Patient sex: F
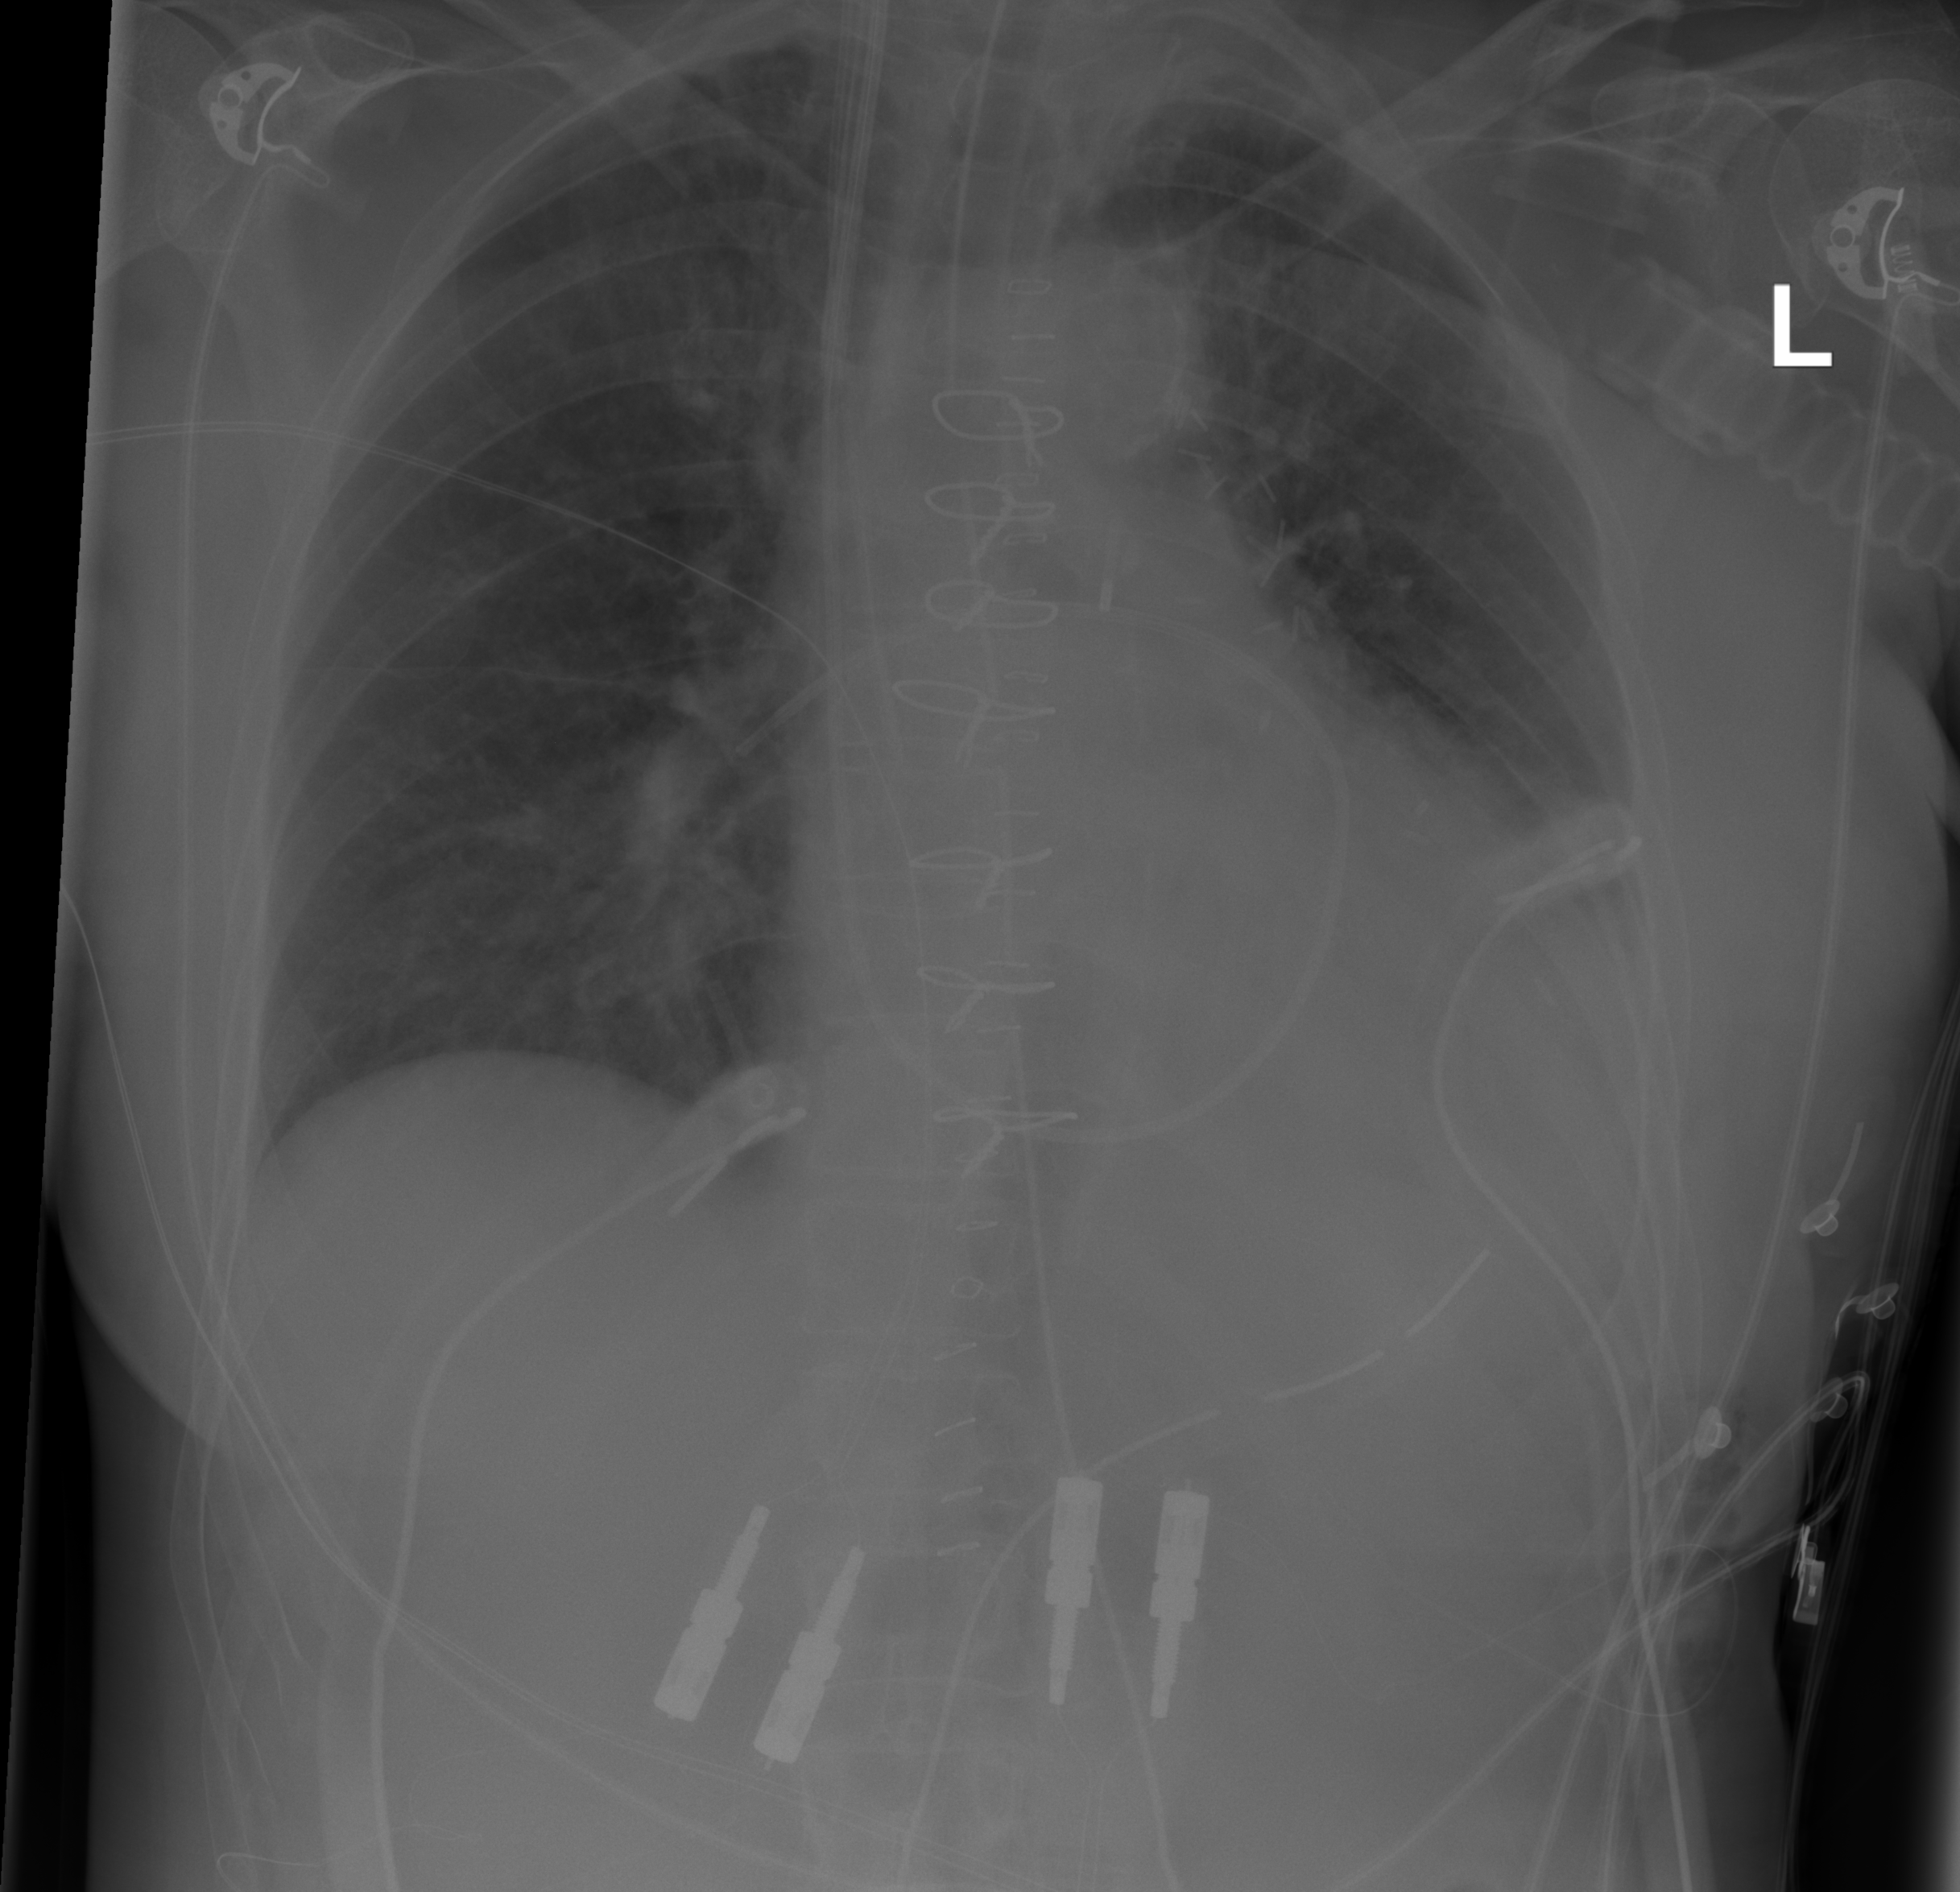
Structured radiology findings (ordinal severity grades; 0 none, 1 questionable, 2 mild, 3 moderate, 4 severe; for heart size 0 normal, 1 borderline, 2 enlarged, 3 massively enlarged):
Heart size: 2
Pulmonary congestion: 1
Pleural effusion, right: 0
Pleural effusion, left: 2
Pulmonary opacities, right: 2
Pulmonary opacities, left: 1
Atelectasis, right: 0
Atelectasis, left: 2